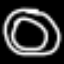
Label: donut